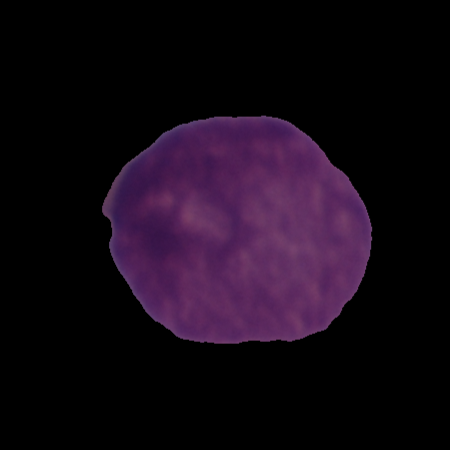
Label: cancer